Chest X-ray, PA view. Patient: 88 years old, sex F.
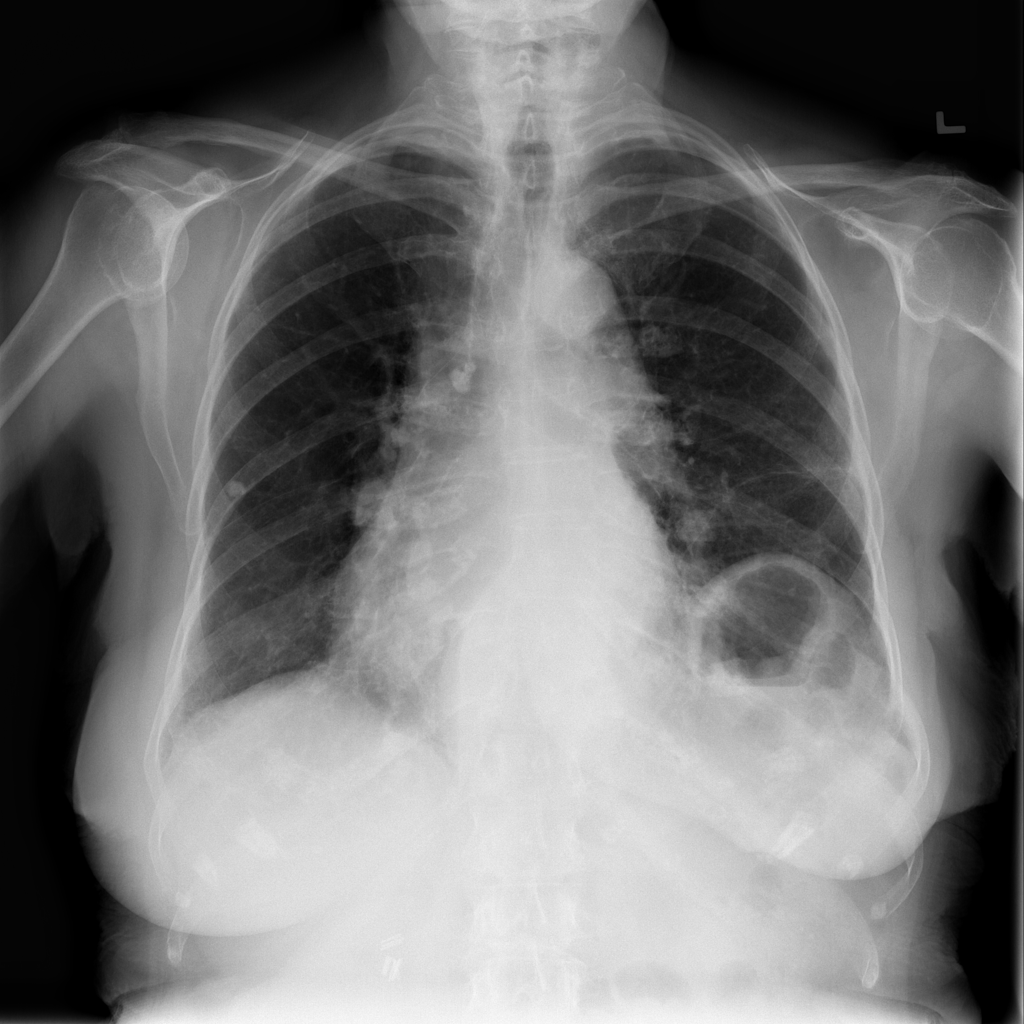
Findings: No Finding